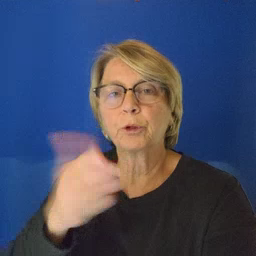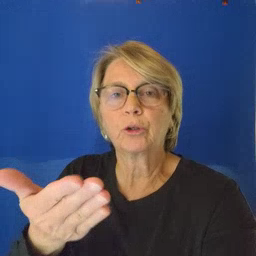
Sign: book